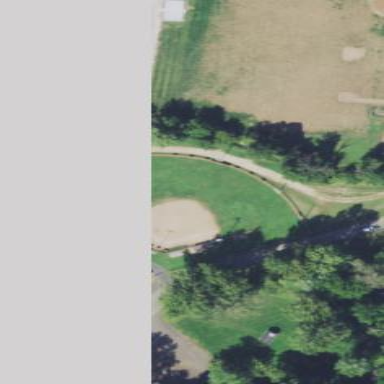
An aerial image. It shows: Baseball pitch for leisure and sports activities.